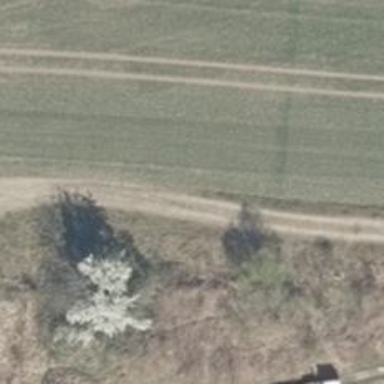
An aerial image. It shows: Grass track with grade5 tracktype.